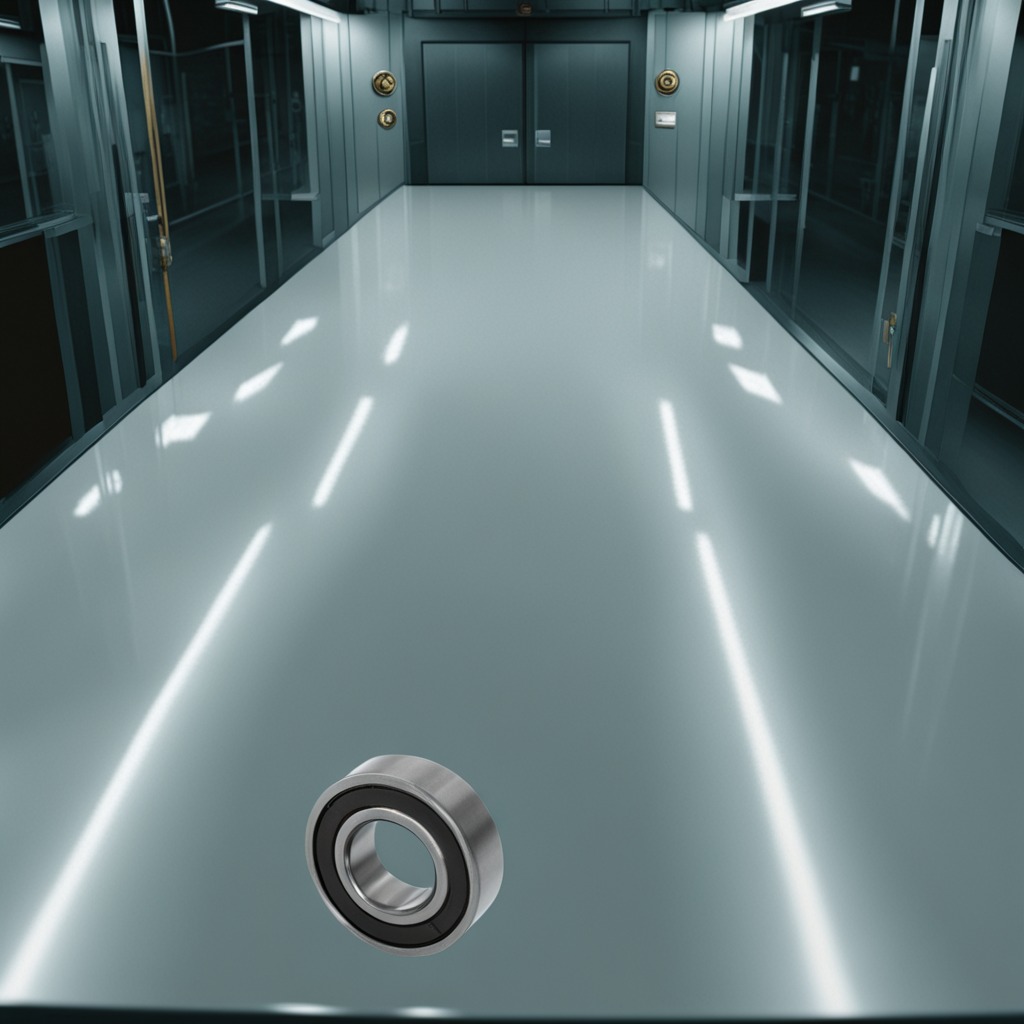
A metal ball bearing lies on a high-gloss table in a ship maintenance bay industrial lighting.